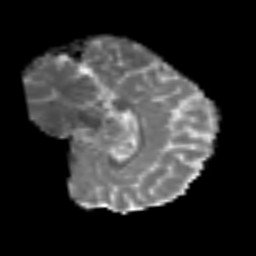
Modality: MD
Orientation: sagittal
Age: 39
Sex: female
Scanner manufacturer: siemens
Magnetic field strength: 3 T
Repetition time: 6.1 s
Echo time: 0.101 s